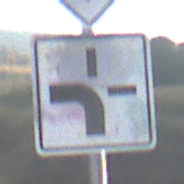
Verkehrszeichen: VerlaufVorfahrtsstrasse1
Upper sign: Vorfahrtsstrasse
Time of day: SunriseSunset
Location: Outdoor (Nature)
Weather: Clear
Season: NotSpecified
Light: Natural